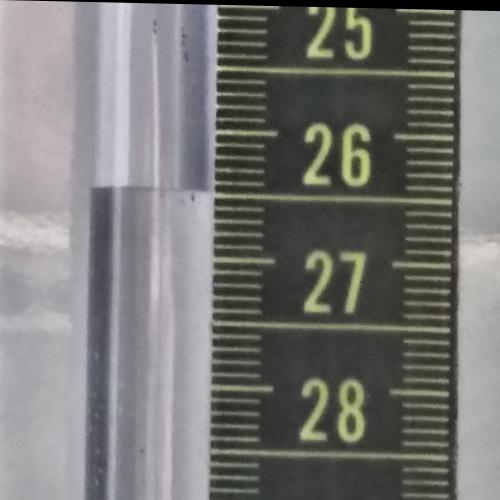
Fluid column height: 26.5 cm